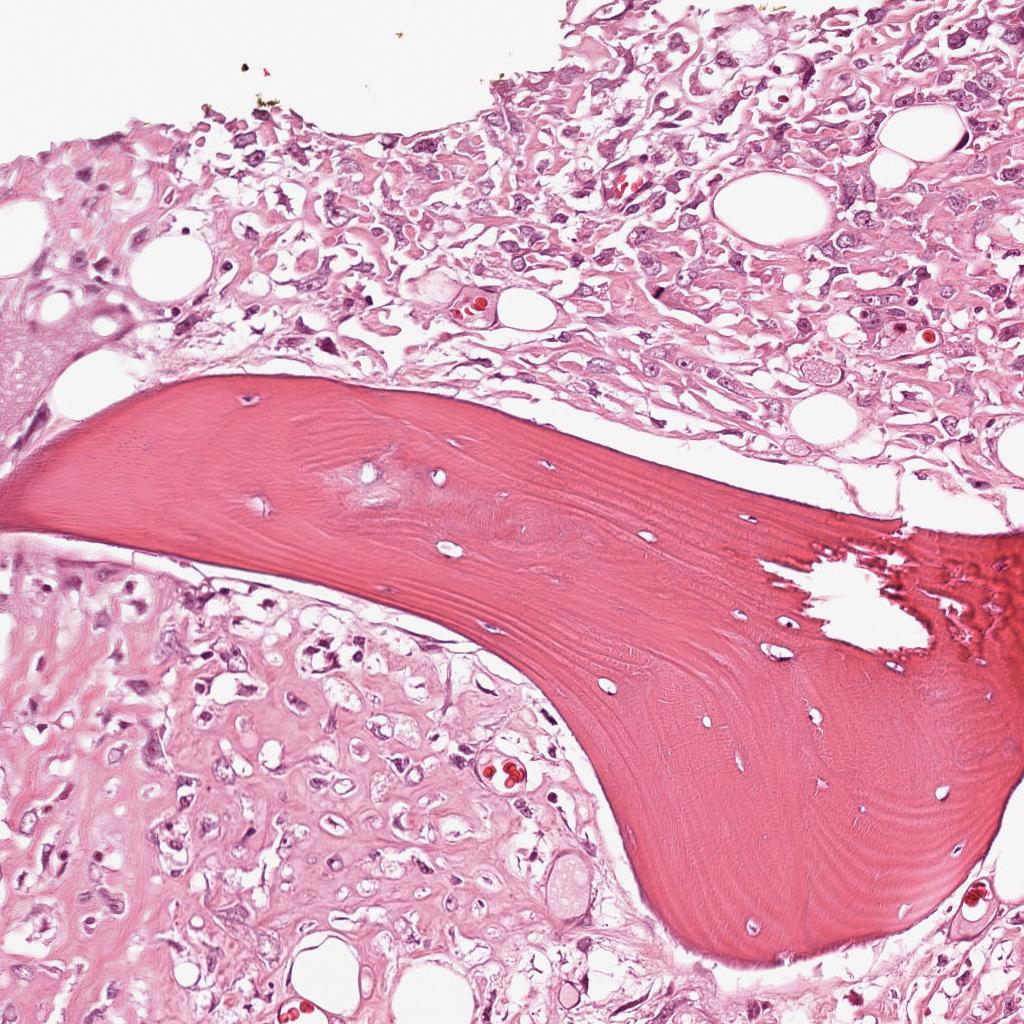
Label: Viable